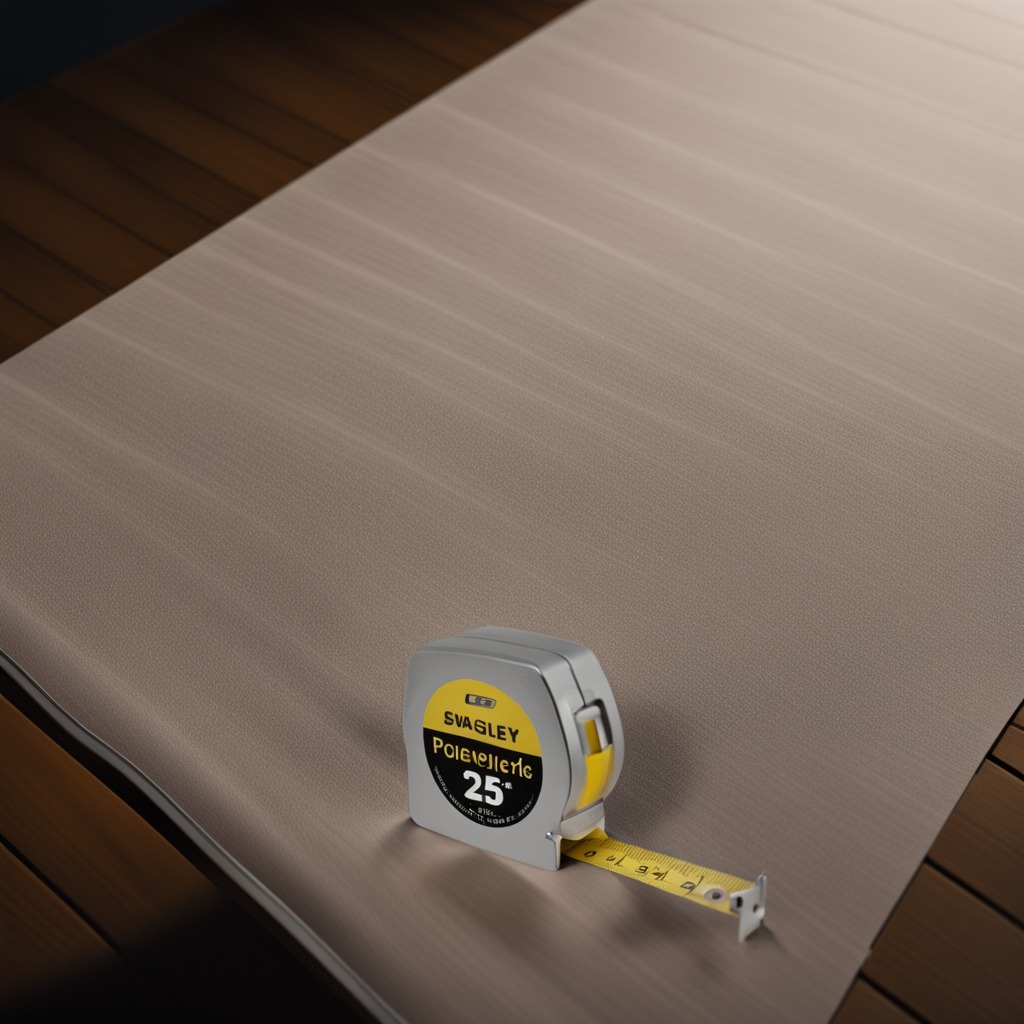
A measuring tape lying on a wooden table inside a workshop at night with soft shadows worn but beneath the cloth.